Question: Is it possible to float a box of color to the left of a table row
I'd like to get rid of the '<span></span>' in the first '<td>' and just use pure CSS if possible.
It should look something like this

---
Here's what I currently have:
'''
<table border="1">
<tr>
<td><span></span>float a box of any color to the left of this row</td>
</tr>
<tr>
<td>it should be the same heieght as the row</td>
</tr>
<tr>
<td>and 15 pixels wide</td>
</tr>
</table>
'''
'''
table {
margin: 10px 10px 10px 25px;
}
table td {
position: relative;
padding: 5px;
}
/* can i achieve the same effect without having
to rely on a <span> element? */
table td span {
position: absolute;
top: 0;
left: -20px;
width: 15px;
height: 100%;
background-color: green;
}
'''
Play around with it on <URL>
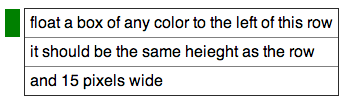
Answer: In the words of the great philosophers, the Beastie Boys, CH-CH-CHE-CH-CHECK IT OUT: <URL>
Using just CSS's ':before' pseudo-selector and 'content:' property, it's doable.
'''
table {
margin: 10px 10px 10px 25px;
}
table td {
position: relative;
padding: 5px;
}
table tr:first-child td:before {
content: " ";
position: absolute;
top: 0;
left: -20px;
width: 15px;
height: 100%;
background-color: green;
}
'''